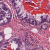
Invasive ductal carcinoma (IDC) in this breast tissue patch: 0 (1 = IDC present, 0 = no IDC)